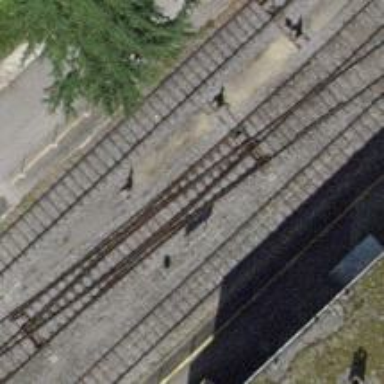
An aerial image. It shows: Railway switch.